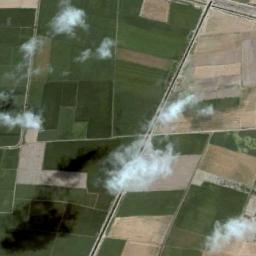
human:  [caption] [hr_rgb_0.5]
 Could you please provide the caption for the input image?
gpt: A thin cloud floats on the azure sea .

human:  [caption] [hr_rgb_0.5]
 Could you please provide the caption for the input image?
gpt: The cumulus clouds are located above the khaki and green farmland and the shadow of the clouds is on the farmland .

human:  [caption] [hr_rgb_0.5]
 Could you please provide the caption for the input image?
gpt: White clouds are in the air and clouds are cast on the green and yellow intersecting fields .

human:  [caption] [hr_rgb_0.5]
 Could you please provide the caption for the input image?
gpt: The white cloud is above bare and green farmland .

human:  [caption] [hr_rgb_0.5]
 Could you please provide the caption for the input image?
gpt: There are a few pieces of white clouds over many farmlands .